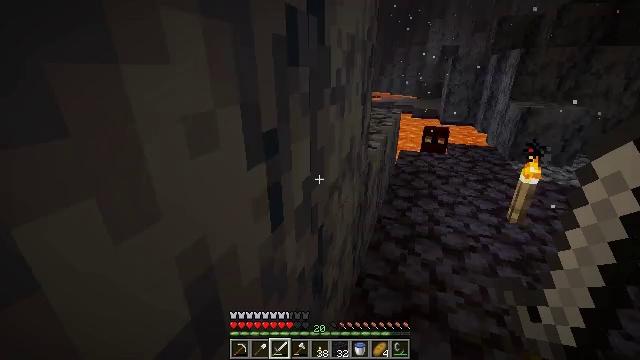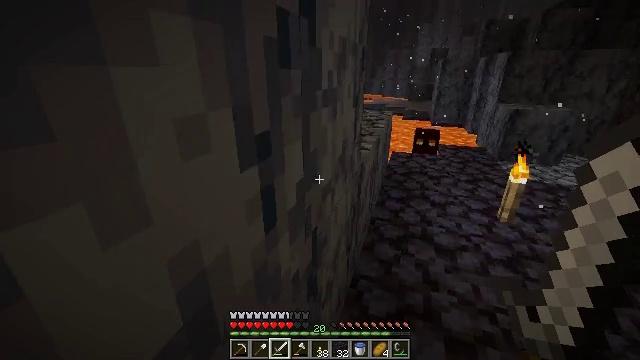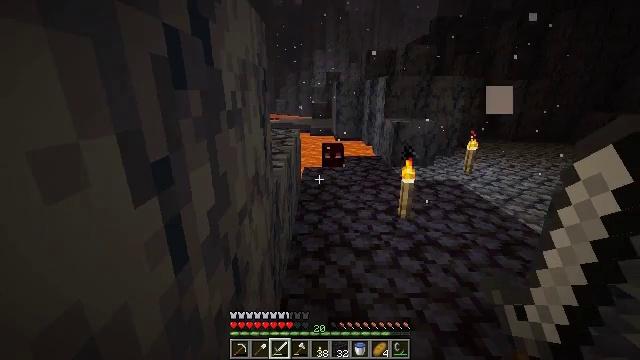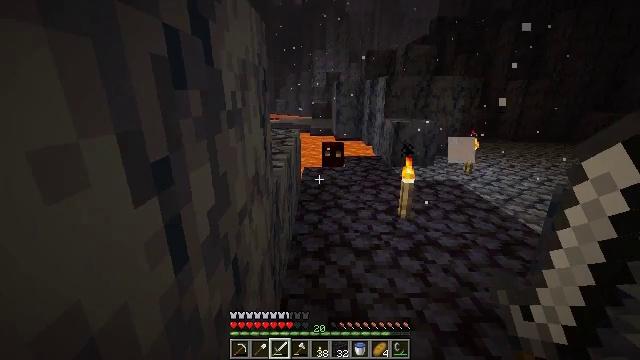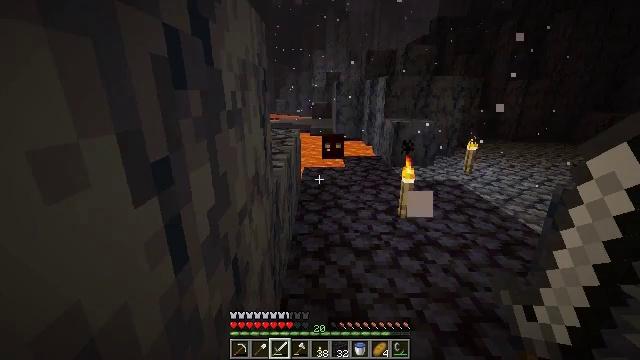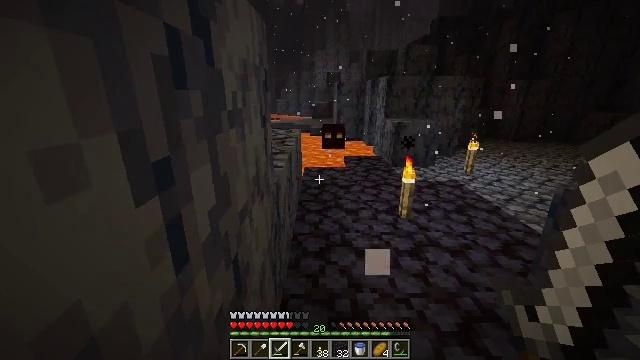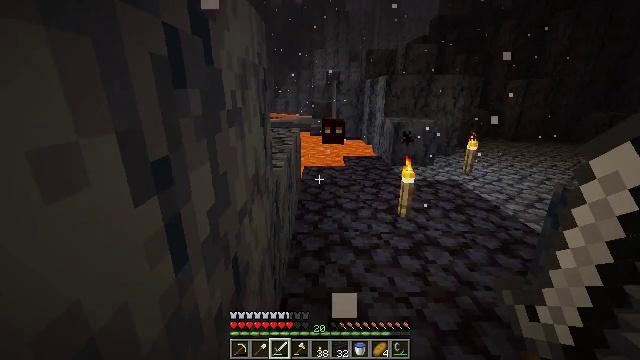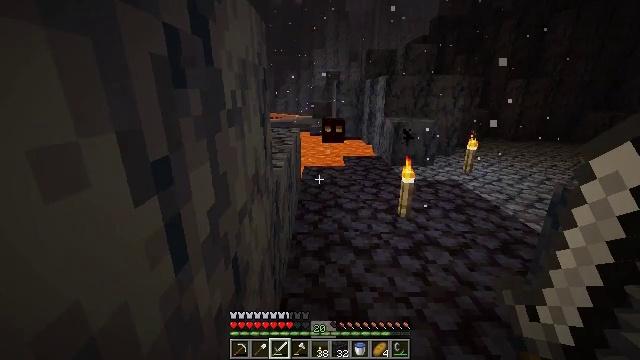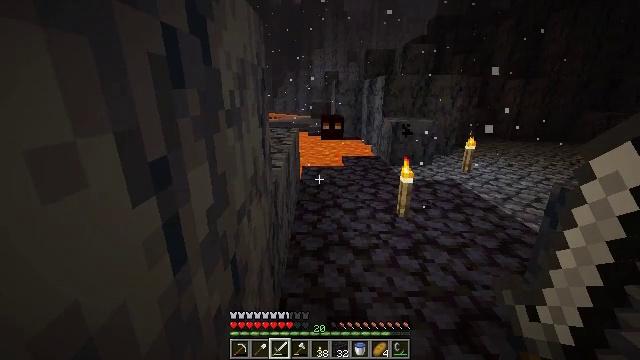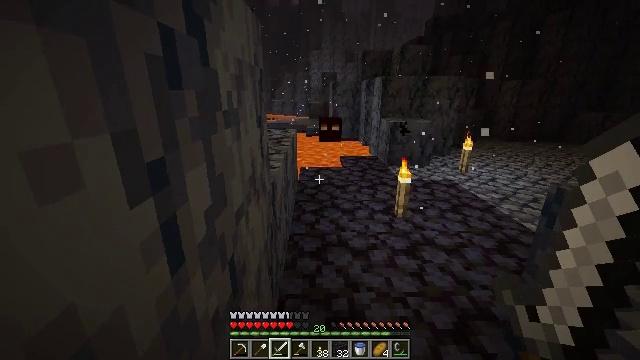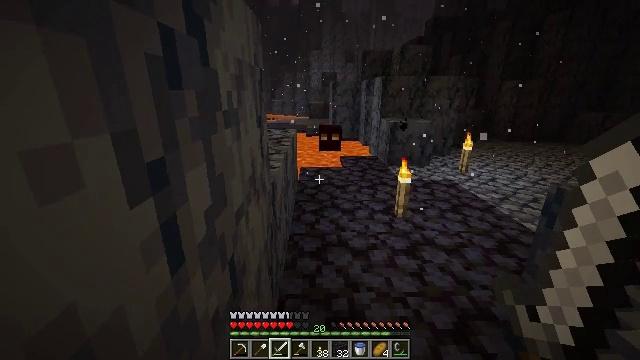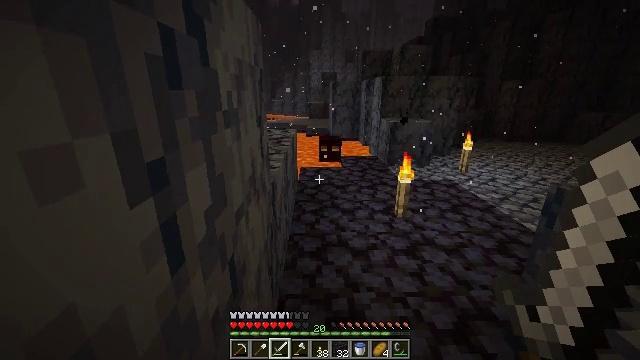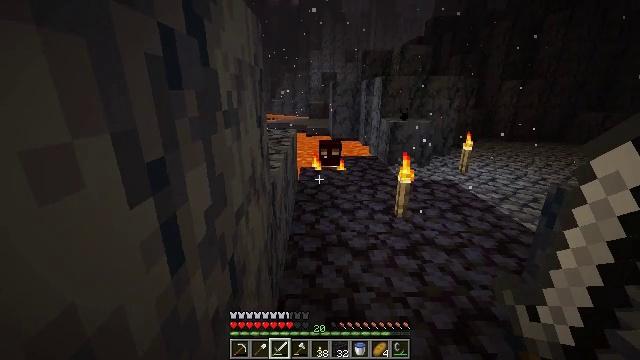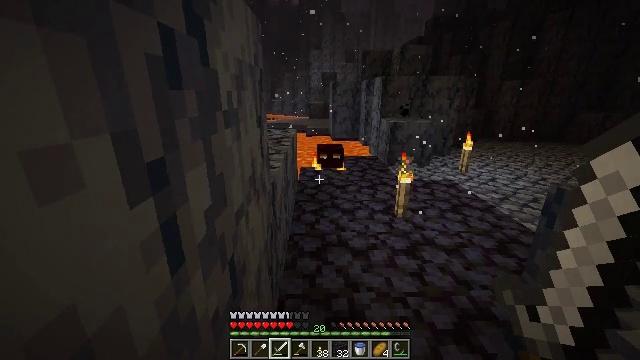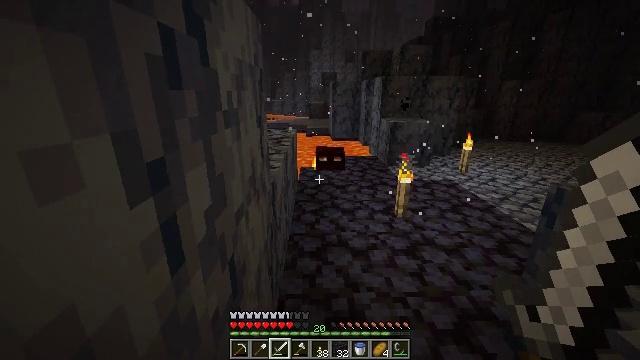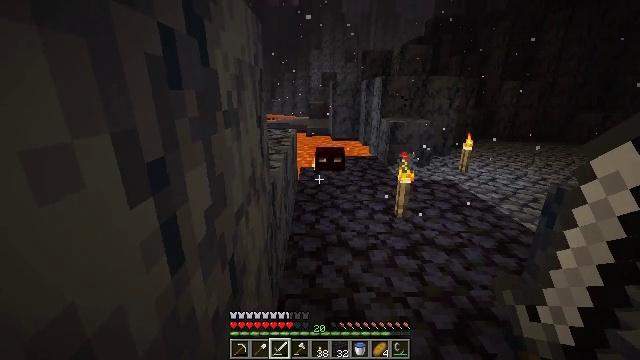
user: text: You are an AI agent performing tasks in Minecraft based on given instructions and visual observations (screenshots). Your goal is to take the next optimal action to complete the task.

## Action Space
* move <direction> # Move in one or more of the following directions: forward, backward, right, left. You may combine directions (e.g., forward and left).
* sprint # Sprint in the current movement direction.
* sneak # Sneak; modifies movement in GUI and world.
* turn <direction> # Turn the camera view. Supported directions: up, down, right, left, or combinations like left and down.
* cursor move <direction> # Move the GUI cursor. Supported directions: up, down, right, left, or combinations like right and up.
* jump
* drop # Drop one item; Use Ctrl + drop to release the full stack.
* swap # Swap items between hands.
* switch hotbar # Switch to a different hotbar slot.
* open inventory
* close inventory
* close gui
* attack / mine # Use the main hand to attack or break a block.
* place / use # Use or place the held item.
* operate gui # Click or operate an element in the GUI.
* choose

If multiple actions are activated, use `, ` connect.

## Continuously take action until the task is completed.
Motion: motion action
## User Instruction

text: Kill a magma cube.
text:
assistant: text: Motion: no_op
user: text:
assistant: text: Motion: turn right and up
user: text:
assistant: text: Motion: no_op
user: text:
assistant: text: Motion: no_op
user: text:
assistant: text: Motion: no_op
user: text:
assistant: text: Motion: no_op
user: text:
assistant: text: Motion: no_op
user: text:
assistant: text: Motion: no_op
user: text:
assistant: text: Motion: no_op
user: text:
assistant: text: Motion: no_op
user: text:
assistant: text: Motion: no_op
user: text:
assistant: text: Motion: no_op
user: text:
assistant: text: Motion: no_op
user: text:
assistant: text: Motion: no_op
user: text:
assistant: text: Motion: no_op
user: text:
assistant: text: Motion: no_op
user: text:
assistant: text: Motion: no_op
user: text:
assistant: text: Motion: no_op
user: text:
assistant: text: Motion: no_op
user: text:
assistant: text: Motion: turn right
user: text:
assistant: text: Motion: turn right
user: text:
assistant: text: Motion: no_op
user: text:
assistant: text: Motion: no_op
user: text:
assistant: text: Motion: no_op
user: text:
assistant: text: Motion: no_op
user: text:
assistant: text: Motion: no_op
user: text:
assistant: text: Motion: no_op
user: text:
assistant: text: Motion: no_op
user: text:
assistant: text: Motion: no_op
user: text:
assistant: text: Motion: no_op